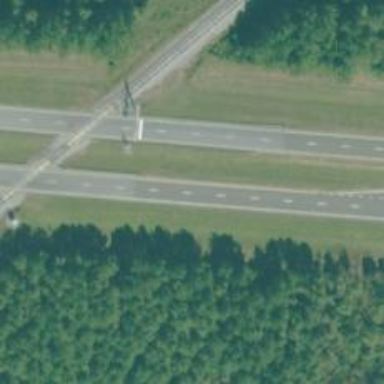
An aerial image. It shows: Asphalt trunk highway which is also expressway.